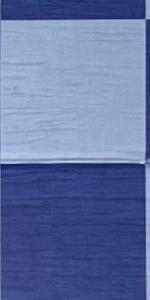
Label: Empty